Brain MRI, t1w sequence, axial 2D slice.
Patient: age 41, sex F, weight 95 kg, height 1.95 m
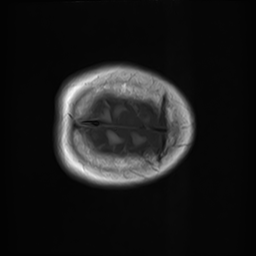